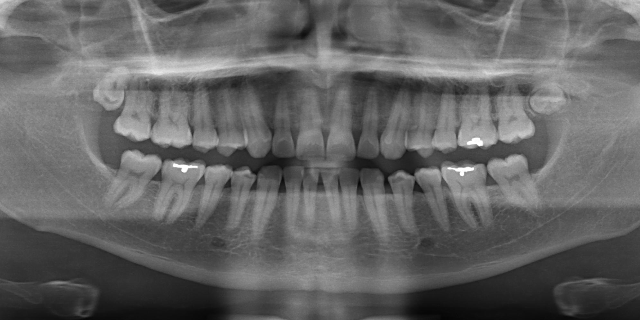
adult